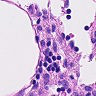
Metastatic tissue present: no